Question: I have a MySQL table in which there are two columns , for text and for image separately. But when i retrieve those columns from database and display those on Site page I need to place the Image(from Image Column) at the middle of the paragraph text(which was retrieved from text column ). I have a separate Uploader that upload the image. I am using a text-editor (ckeditor) but it does not let me upload the pics from the computer so I had to do this.
I will Appreciate any suggestion or help.

content Body has the Paragraph Text and img_location has the image url.
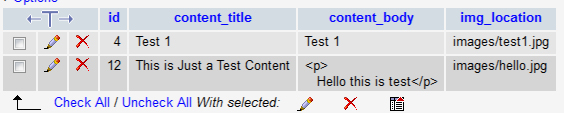
Answer: '''
<?php
$conn = mysql_connect("localhost", "username", "password");
if(!$conn)
{
die('Could not connect '.mysql_error());
}
mysql_select_db("dbname");
$res = mysql_query("select * from 'tb_name'");
while($v=mysql_fetch_array($res))
{
$name=$v['content_body'];
$img=$v['img_location'];
$count=strlen($name);
for($i=0;$i < $count;$i++)
{
if($i == $count/2)
echo "<img src='".$img."'/>"." ".$name[$i];
else
echo $name[$i];
}
}
?>
'''